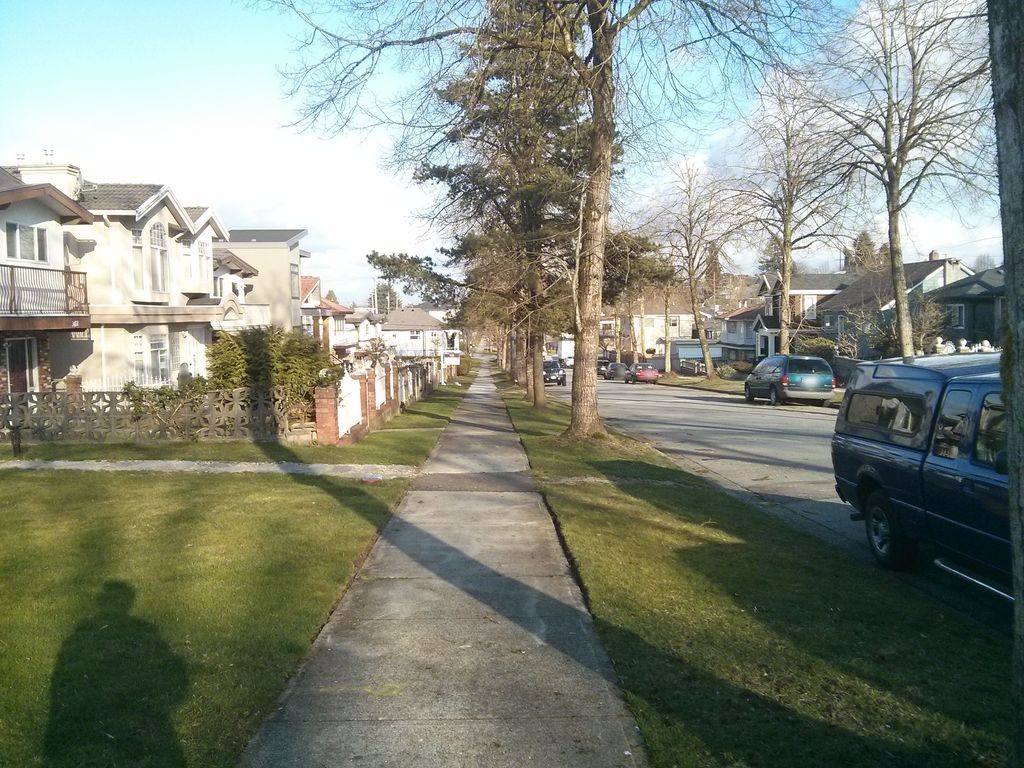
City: vancouver